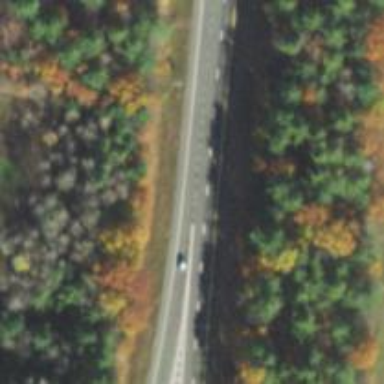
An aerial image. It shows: Asphalt motorway link.